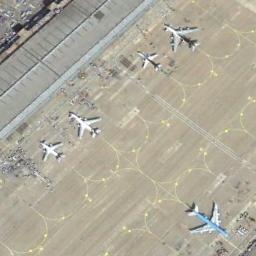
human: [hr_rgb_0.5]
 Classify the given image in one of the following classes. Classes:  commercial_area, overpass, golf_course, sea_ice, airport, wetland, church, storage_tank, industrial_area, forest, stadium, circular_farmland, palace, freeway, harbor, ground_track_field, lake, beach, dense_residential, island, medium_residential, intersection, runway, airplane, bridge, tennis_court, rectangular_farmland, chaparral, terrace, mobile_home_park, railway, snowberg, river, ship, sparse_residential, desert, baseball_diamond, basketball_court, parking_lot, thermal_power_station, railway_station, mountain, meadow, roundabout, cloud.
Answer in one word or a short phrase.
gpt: airplane